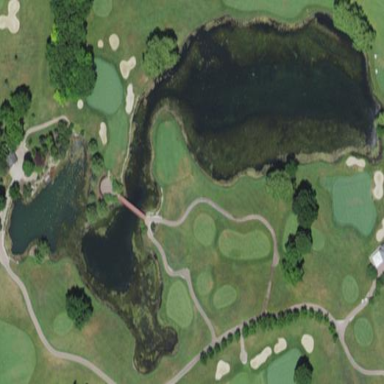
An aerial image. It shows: Picturesque scene of golf course with lateral water hazard.